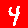
Digit: 4